Question: <URL> Erik Wallentinsen's 'PullToRefresh' ListView on github.
But it refreshes the listview from top only:

I want to change this, and refresh the listview when it gets pulled from bottom.
Apparently, it is needed to change <URL>.
Maybe somebody already had this issue and solved it?
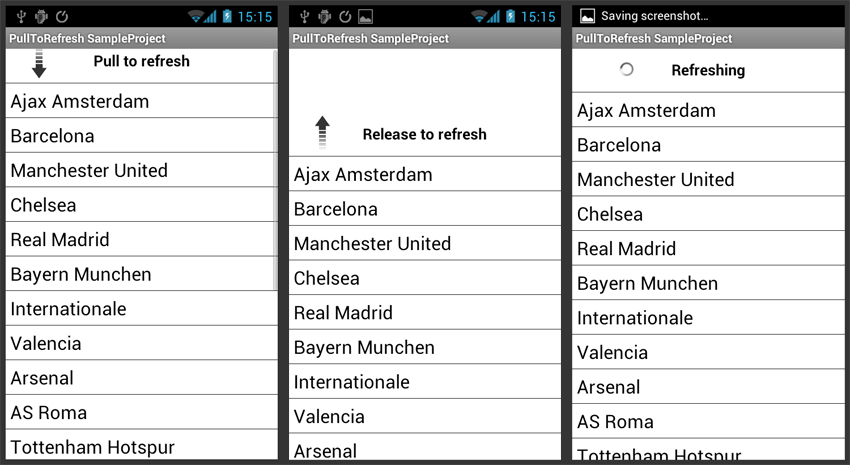
Answer: I recommend you use 's library: <URL>
To refresh listview from bottom, just set mode for it. Here is an example that I tried:
'''
PullToRefreshListView mPullRefreshListView =
(PullToRefreshListView) findViewById(R.id.listview);
mPullRefreshListView.setMode(Mode.BOTH); // mode refresh for top and bottom
mPullRefreshListView.setShowIndicator(false); //disable indicator
mPullRefreshListView.setPullLabel("Loading");
mPullRefreshListView.setOnRefreshListener(new OnRefreshListener<ListView>() {
public void onRefresh(PullToRefreshBase<ListView> refreshView) {
//do something when refresh
});
'''